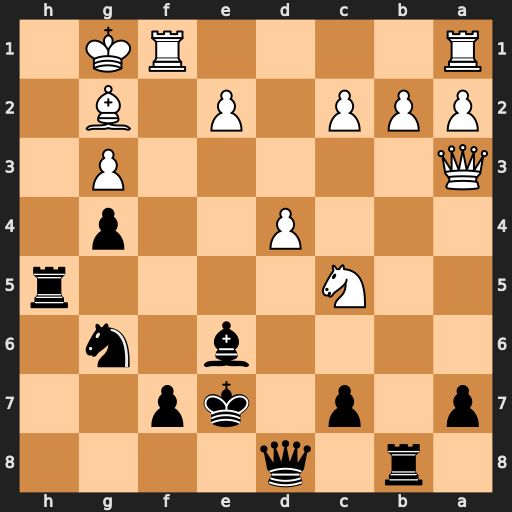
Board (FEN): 1r1q4/p1p1kp2/4b1n1/2N4r/3P2p1/Q5P1/PPP1P1B1/R4RK1
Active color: b
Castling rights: -
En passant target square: -
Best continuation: Qxd4+ e3 Qxc5 Qxc5+ Rxc5